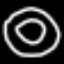
Label: donut